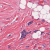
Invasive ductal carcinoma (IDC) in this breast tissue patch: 1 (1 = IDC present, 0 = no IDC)